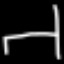
Label: chair